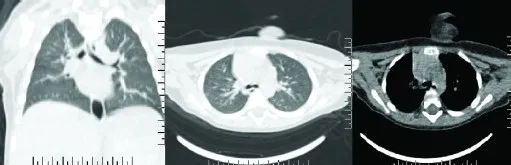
Repeat CT scan of the chest showing infection of the right upper lobe and narrow right upper lobe bronchus.
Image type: radiology (ct)